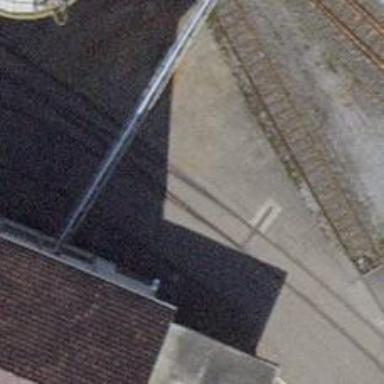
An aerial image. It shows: Railway switch.